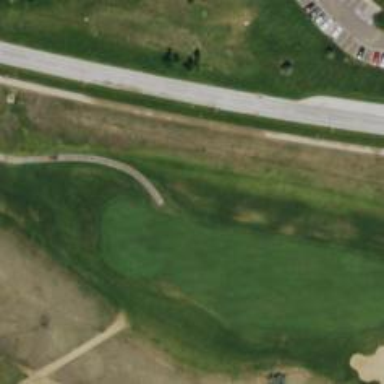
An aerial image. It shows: Service road used as golf cart path.